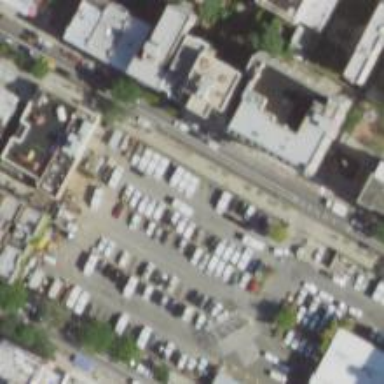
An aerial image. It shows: Paved parking area.